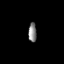
Tissue: prostate
Cell type: Endothelial cells
Senescence score: 0.7417
Nuclear area (px): 158
Mean DAPI intensity: 131.911